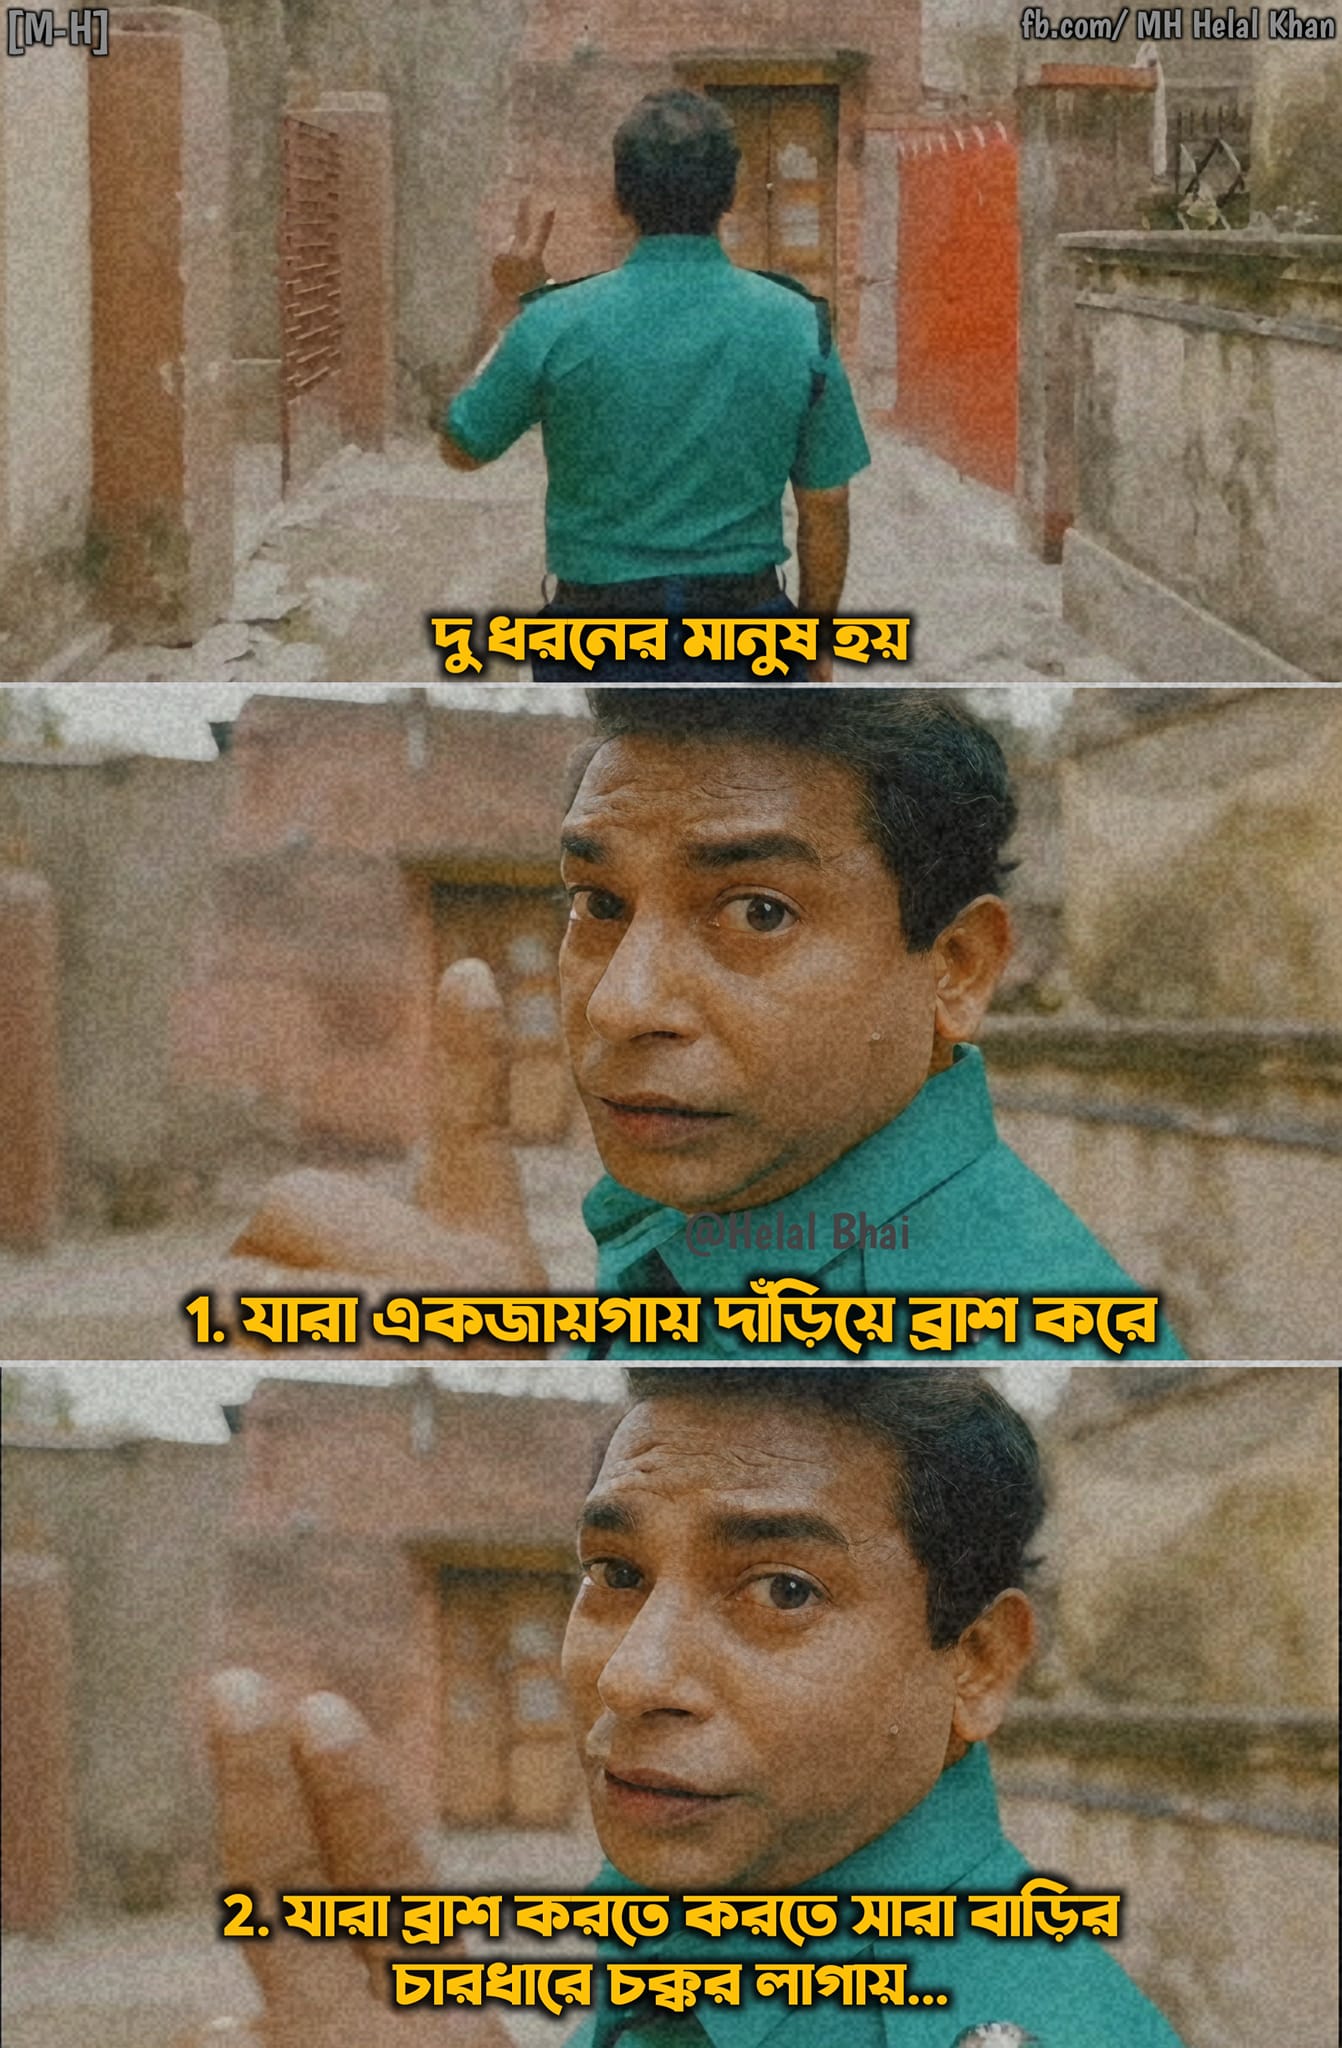
Text: দুধরনের মানুষ হয় ১ যার এক জায়গায় দাড়িয়ে ব্রাশ করে ২ যারা ব্রাশ করতে করতে সারা বাড়ির চারধারে চক্কর লাগায়
Label: Non Hate